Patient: sex M, age 68
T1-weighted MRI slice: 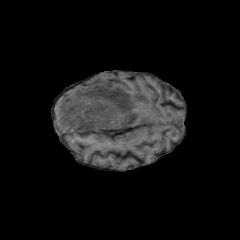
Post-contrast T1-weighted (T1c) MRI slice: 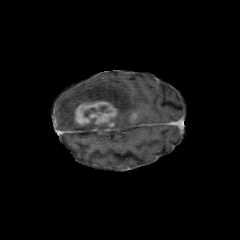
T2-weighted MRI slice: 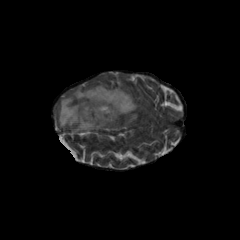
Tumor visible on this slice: yes
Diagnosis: Glioblastoma, IDH-wildtype
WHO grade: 4